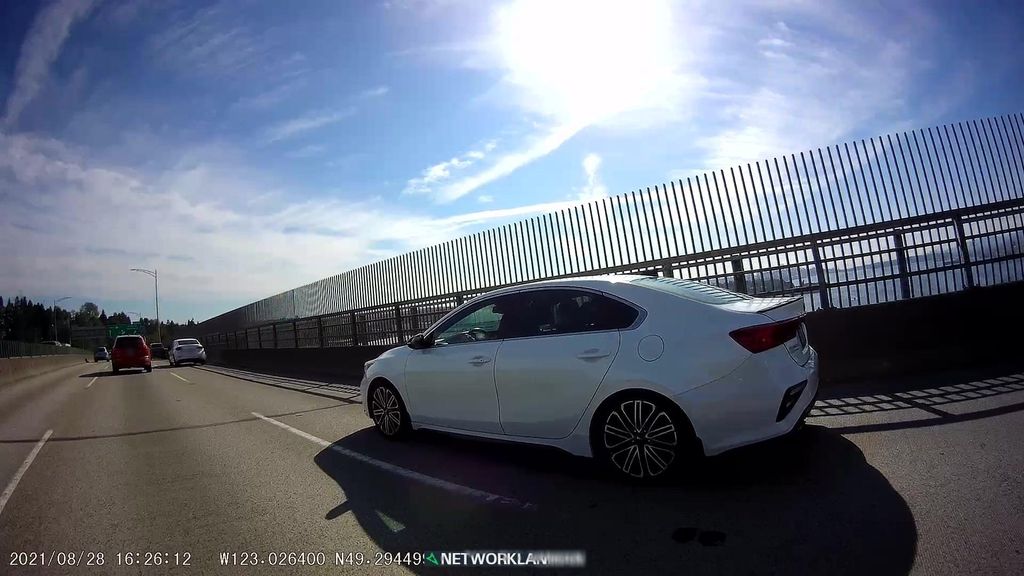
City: vancouver